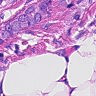
Metastatic tissue present: yes